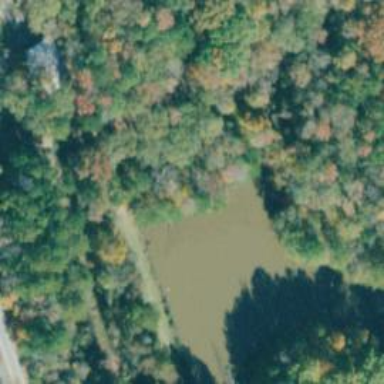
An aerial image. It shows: Pond with natural water.